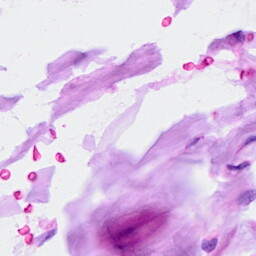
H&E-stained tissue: Ovarian